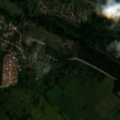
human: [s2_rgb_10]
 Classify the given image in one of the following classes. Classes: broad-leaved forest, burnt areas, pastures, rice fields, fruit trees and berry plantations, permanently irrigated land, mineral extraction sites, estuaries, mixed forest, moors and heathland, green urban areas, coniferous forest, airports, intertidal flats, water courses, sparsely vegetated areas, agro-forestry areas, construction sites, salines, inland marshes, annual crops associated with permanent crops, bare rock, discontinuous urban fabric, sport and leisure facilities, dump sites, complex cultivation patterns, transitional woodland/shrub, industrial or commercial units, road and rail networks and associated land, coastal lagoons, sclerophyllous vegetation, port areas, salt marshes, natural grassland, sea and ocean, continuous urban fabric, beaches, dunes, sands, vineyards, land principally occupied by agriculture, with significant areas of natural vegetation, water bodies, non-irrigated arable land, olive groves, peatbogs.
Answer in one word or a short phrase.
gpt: pastures, complex cultivation patterns, land principally occupied by agriculture, with significant areas of natural vegetation, coniferous forest